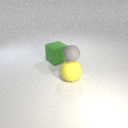
large yellow rubber sphere to the right of large green rubber cube